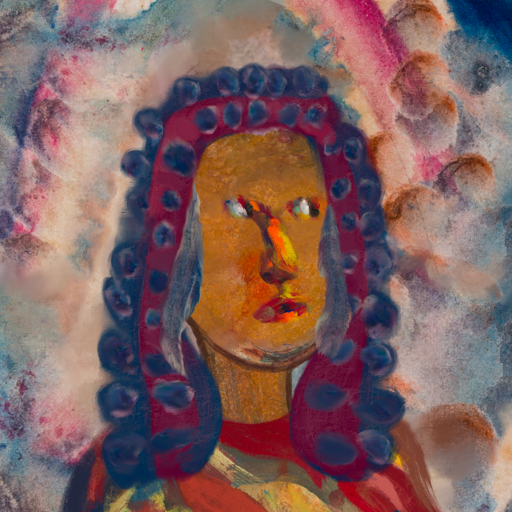
Background: Rupkatha, Head And Neck Side: Pipe, Face Side: An_Impression, Bust: Mother_And_Son_Son, Hair Side: Hill_Girl, Head Accessory: Blank, Second Necklace: Blank, Necklace: Blank, Baby: Blank